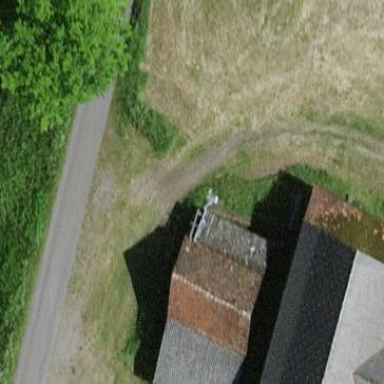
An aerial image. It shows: Shed.